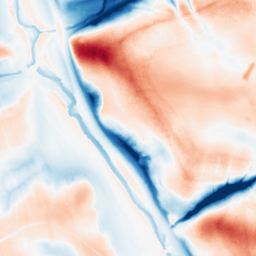
Category: classical
Decomposition family: gaussian_anisotropic
Decomposition parameters: sigma_x: 10
sigma_y: 20
Upsampling method: linear_exact
Upsampling parameters: scale: 8
Upsampling scale: 8